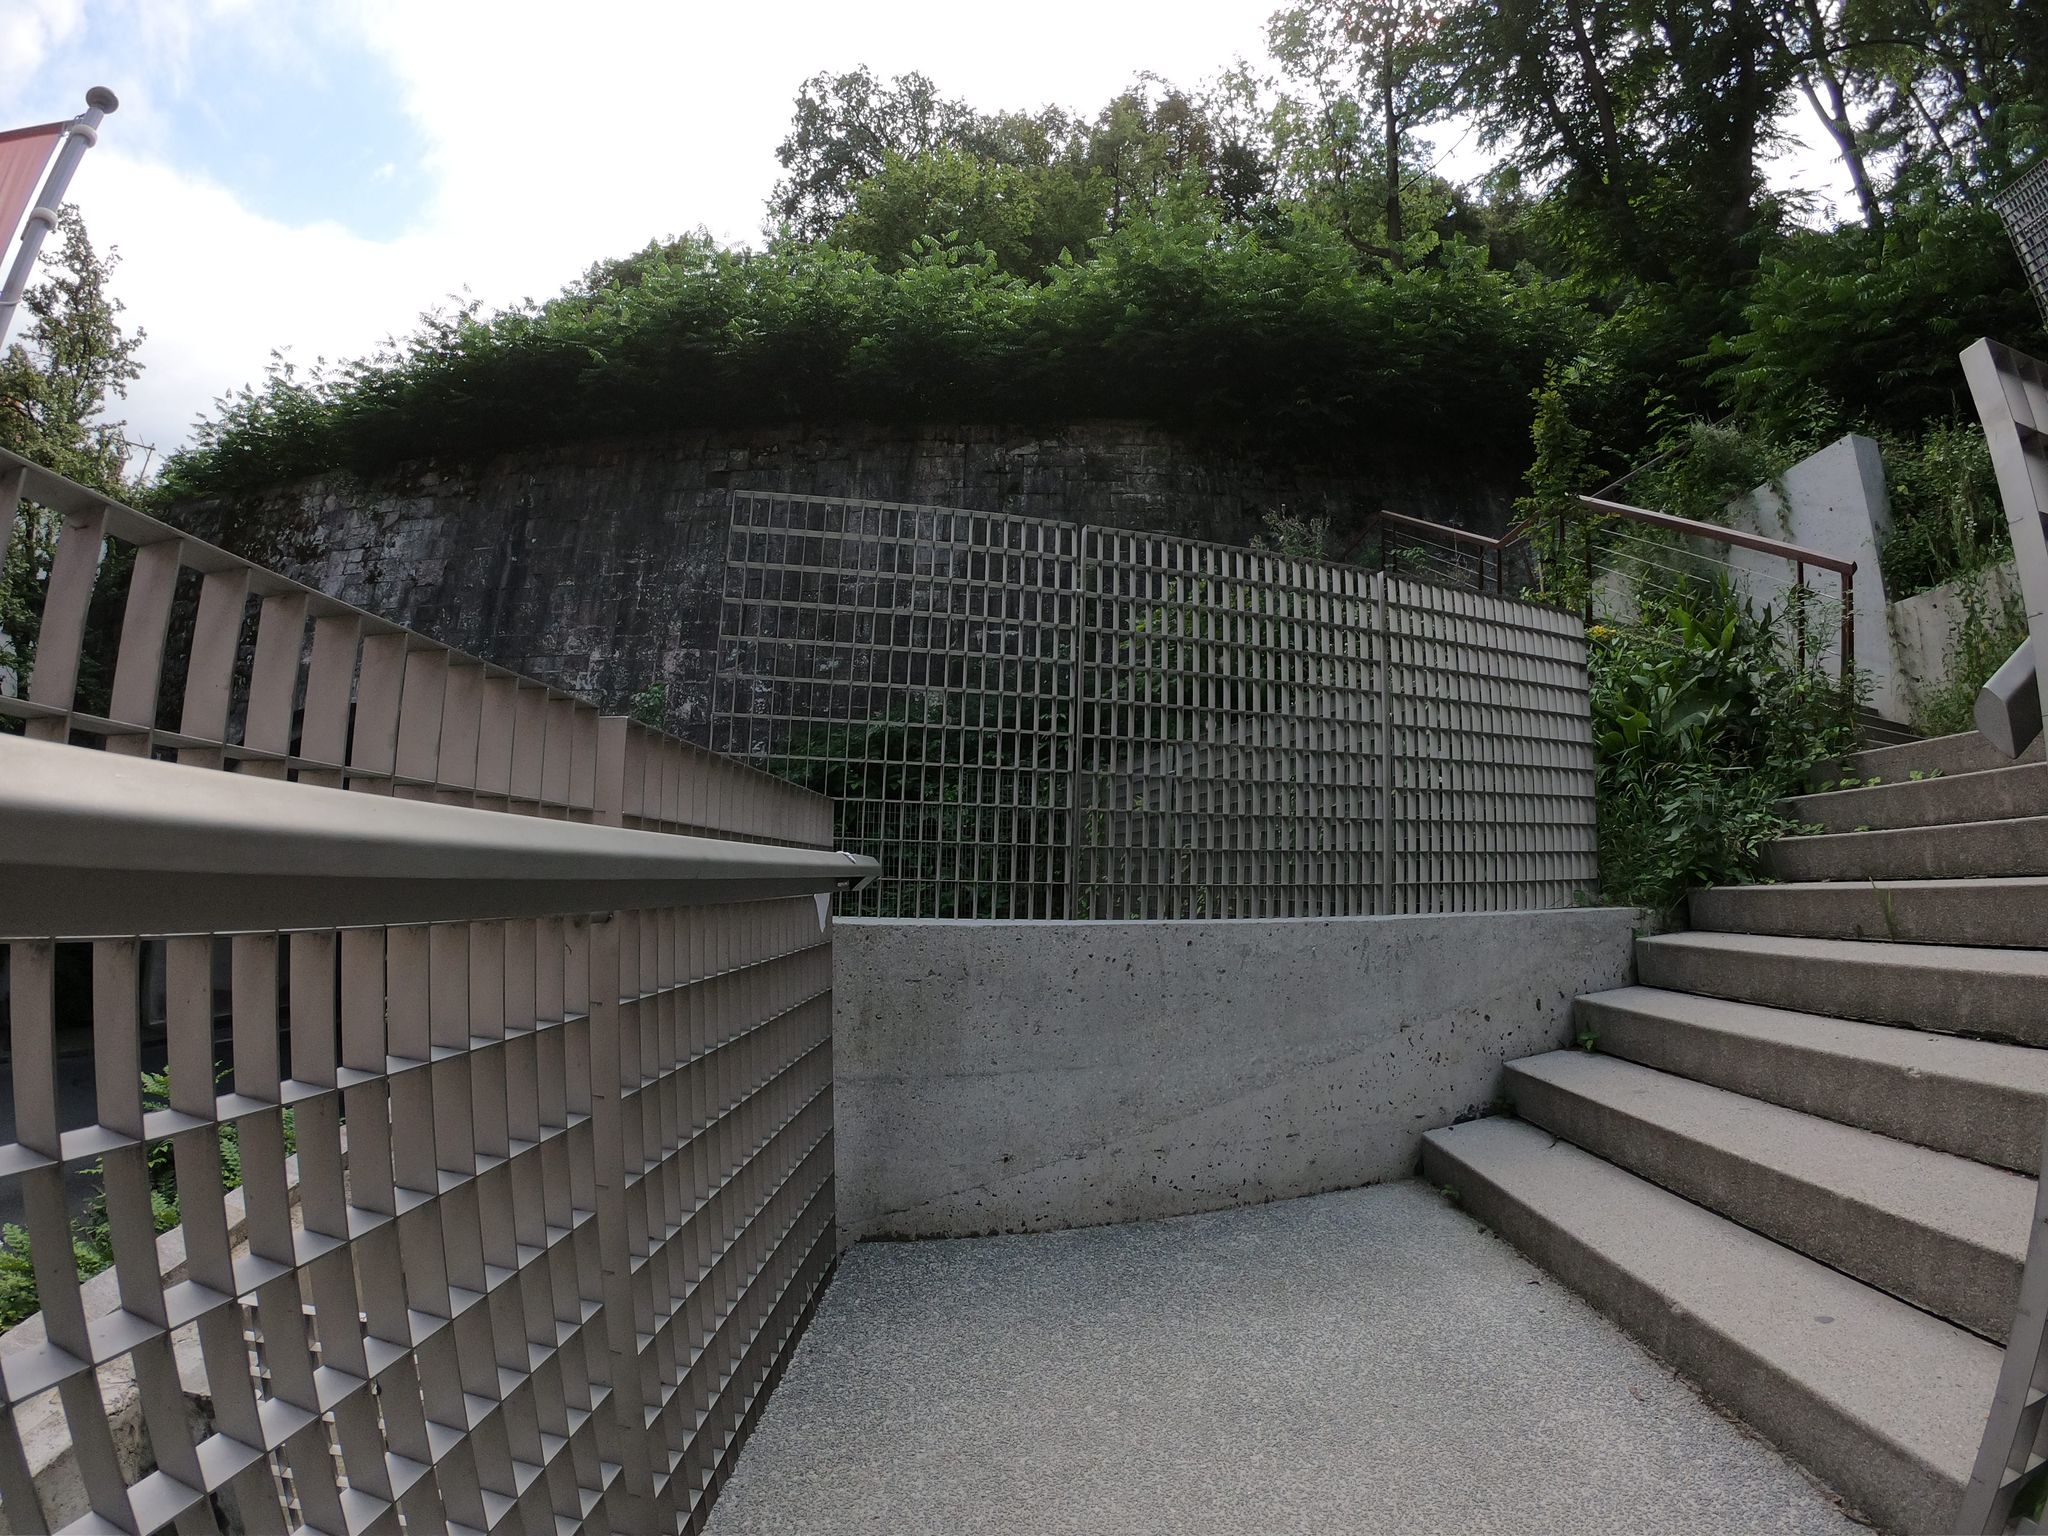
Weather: clear
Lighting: day
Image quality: good
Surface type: walking surface
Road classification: elevator
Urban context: urban centre
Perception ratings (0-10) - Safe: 4.17, Lively: 1.6, Beautiful: 6.72, Boring: 5.07, Depressing: 7, Wealthy: 5.08